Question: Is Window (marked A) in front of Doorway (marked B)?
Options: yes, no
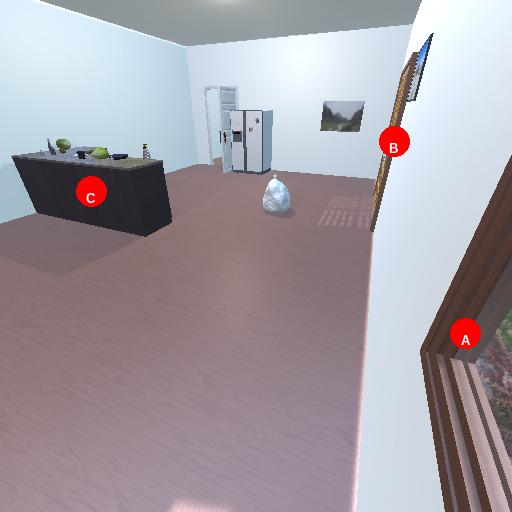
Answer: yes